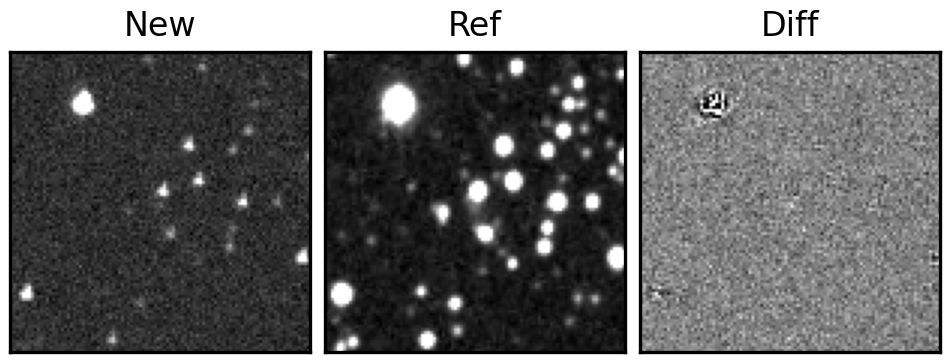
Label: real